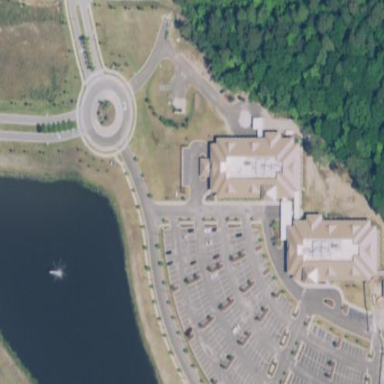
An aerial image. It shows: Clinic building providing healthcare services.